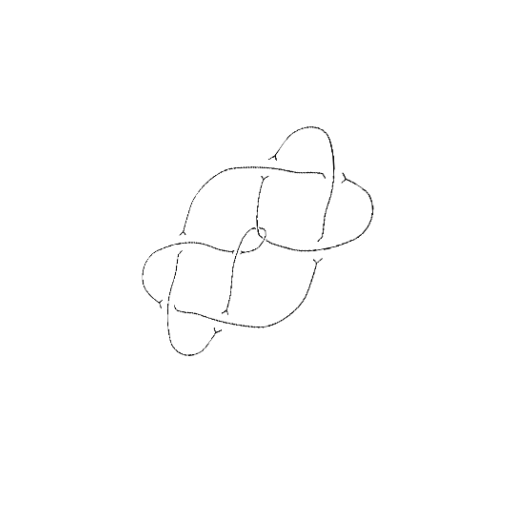
Crossing number: 9